Question: I make asynchronous call for same URL for multiple times, But the response came as sequentially. Please see the attached image, The request has been started only after first request completes, the same happening for subsquent requests.

But If the URL is different the responses are not sequential. Please confirm me if one URL is being requested, wouldn't firefox make another request for same URL?
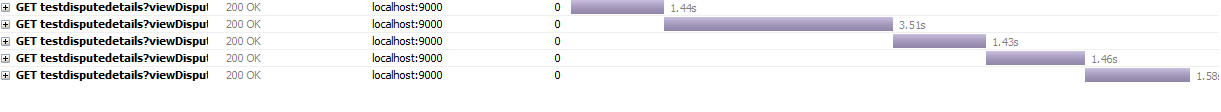
Answer: Necko's cache can only handle one writer per cache entry. So if you make multiple requests for the same URL, the first one will open the cache entry for writing and the later ones will block on the cache entry open until the first one finishes. There's work ongoing to rearchitect the cache to remove this restriction.